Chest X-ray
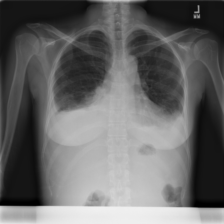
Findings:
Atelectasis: negative
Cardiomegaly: negative
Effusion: positive
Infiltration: positive
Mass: negative
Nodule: negative
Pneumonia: negative
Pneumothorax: negative
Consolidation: negative
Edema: negative
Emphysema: negative
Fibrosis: negative
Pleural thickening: negative
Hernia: negative